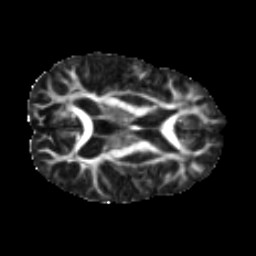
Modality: FA
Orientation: axial
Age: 22
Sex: male
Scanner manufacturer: ge
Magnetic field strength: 3 T
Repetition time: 7.8 s
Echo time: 0.0611 s